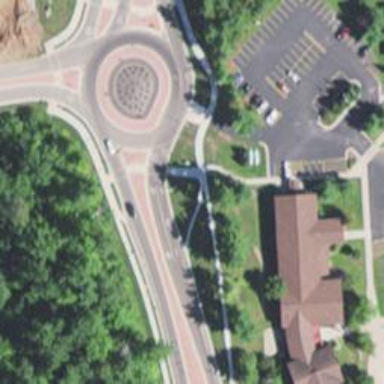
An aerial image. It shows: Primary highway intersecting roundabout.